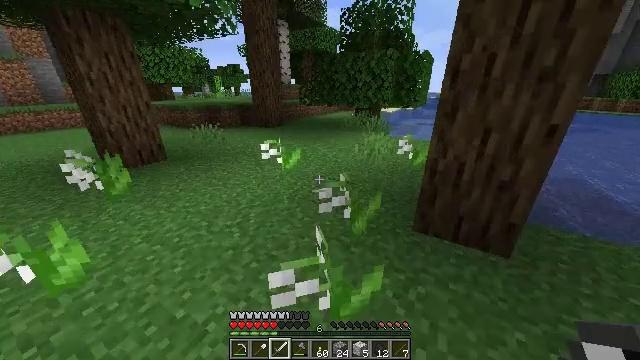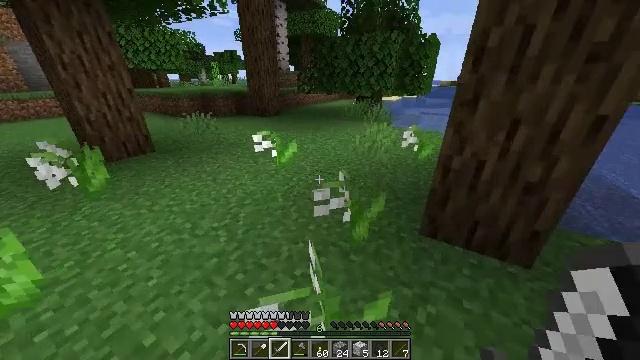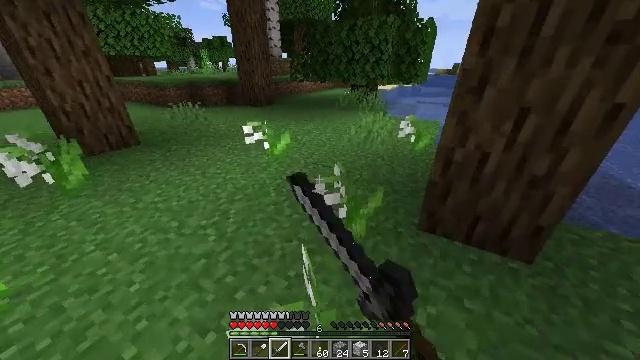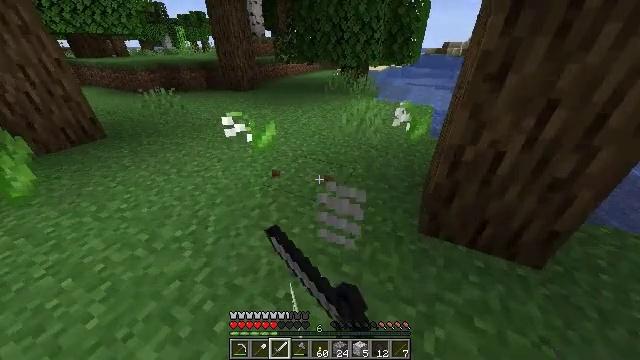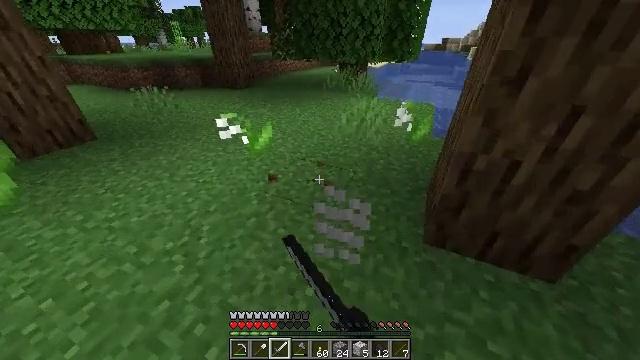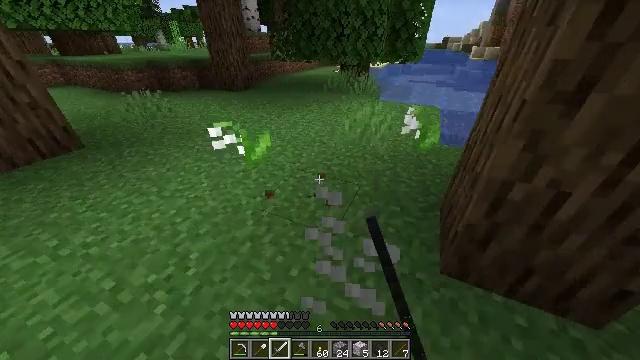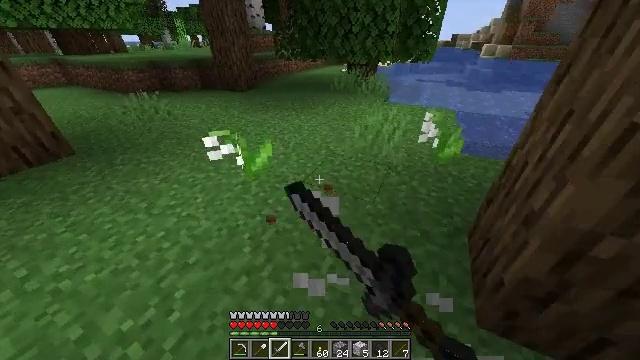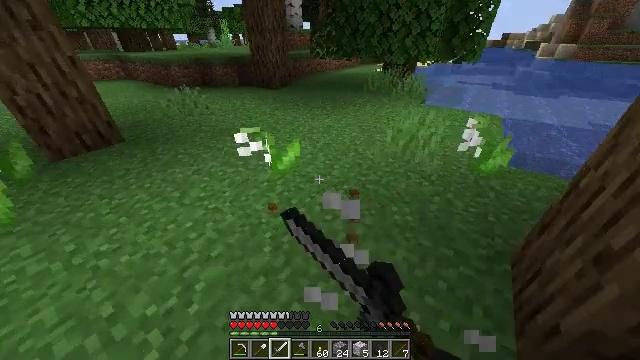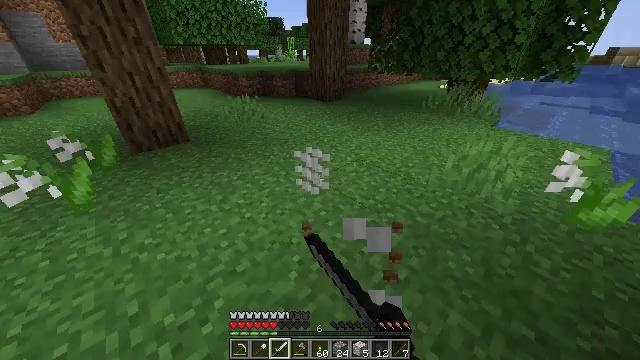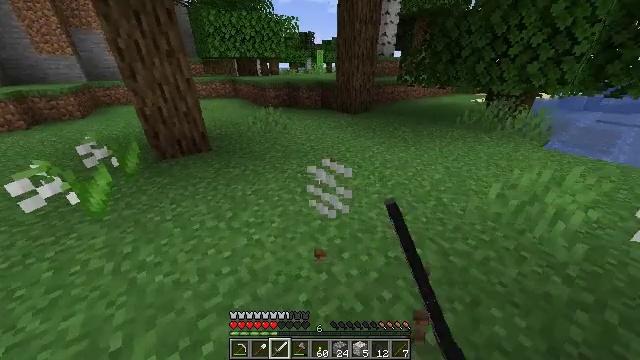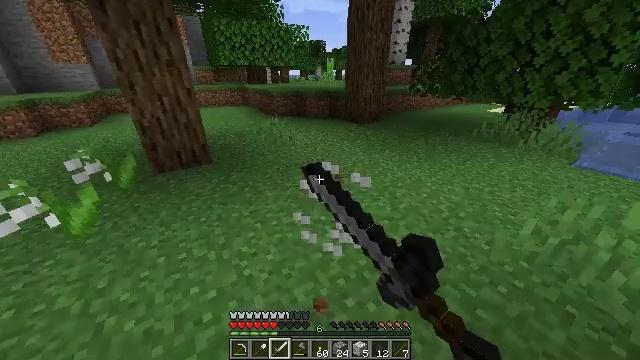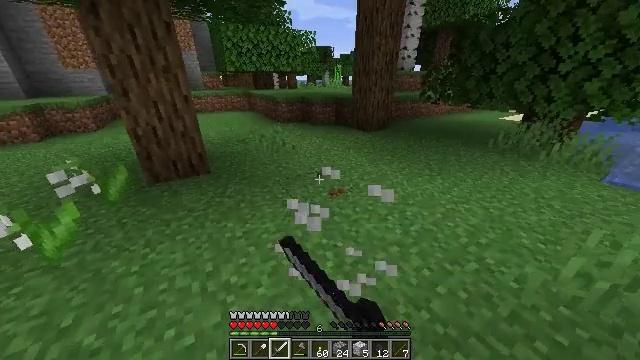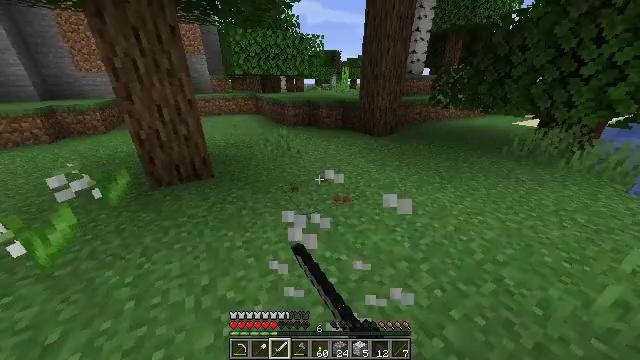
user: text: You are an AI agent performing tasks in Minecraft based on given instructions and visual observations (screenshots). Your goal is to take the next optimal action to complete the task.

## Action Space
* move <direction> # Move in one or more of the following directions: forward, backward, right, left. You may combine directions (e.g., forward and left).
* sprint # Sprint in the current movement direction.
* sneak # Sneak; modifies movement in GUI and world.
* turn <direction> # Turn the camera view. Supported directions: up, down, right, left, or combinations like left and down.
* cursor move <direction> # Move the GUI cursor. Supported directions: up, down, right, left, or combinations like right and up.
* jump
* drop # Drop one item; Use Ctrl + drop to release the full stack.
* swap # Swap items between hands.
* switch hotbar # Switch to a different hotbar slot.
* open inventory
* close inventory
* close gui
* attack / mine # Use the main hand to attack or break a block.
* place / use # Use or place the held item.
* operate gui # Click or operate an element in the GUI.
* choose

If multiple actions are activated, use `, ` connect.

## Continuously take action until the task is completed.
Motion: motion action
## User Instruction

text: Harvest a lily of the valley to use for decoration or dye.
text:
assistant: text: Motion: move forward, turn down, attack / mine
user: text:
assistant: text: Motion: move forward, turn right and down, attack / mine
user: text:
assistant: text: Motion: move forward, turn right and down, attack / mine
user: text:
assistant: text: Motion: move forward, attack / mine
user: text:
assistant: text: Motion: move forward, attack / mine
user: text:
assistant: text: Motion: move forward, turn left, attack / mine
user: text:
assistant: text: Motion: move forward, turn left, attack / mine
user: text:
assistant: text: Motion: move forward, turn left and up, attack / mine
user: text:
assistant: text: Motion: move forward, turn left and up, attack / mine
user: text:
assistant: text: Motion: move forward, turn left and up, attack / mine
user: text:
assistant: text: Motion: move forward, turn left and up, attack / mine
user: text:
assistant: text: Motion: move forward, turn left, attack / mine
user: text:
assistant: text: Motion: attack / mine